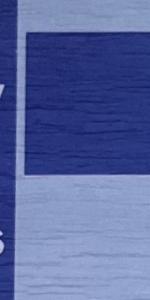
Label: Empty